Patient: sex F, age 77
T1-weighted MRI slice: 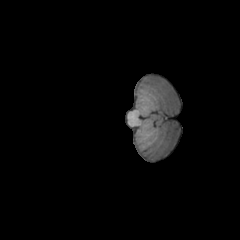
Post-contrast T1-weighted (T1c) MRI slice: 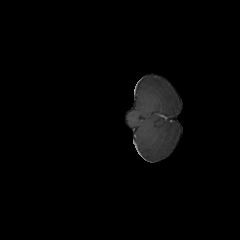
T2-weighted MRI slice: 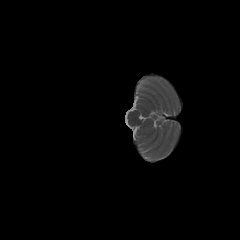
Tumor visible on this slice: no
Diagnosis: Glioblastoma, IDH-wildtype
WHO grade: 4